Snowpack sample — Snodgrass Mountain, Crested Butte, Colorado (2/4/25, 12:06 PM MST)
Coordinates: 38.923, -106.968
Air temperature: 35 °F
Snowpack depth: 80 cm
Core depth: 30 cm
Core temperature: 35.6 °F
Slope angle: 14°, slope face: 78°
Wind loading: low
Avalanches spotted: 0
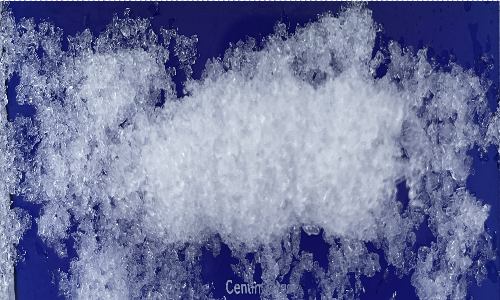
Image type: core
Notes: No avalanches nearby, unusually warm weather for the last month reported by residents, Collected 25 yards from treeline